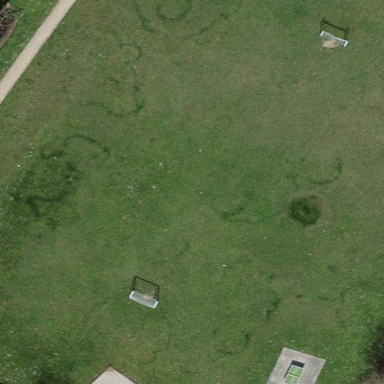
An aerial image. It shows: Pitch for leisure activities.